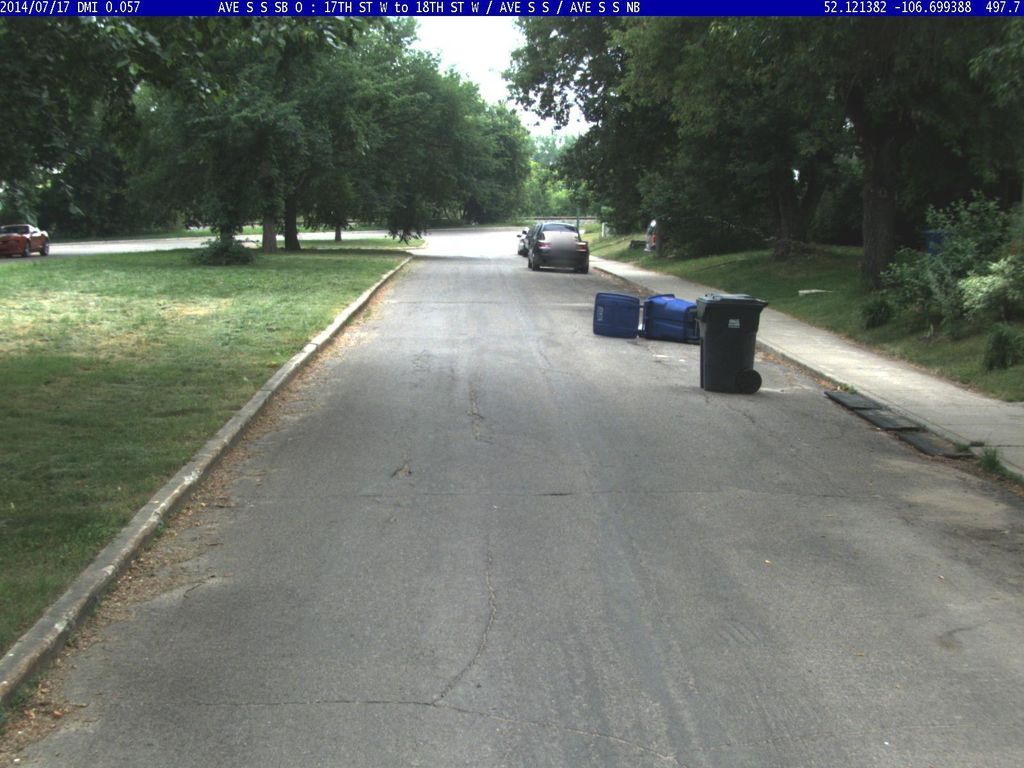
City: saskatoon